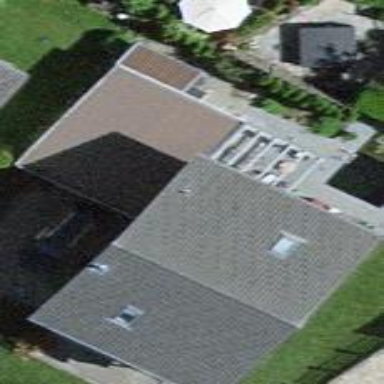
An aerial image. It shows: Garage.